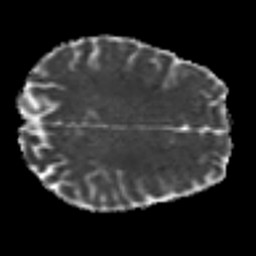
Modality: MD
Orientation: axial
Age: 20
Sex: male
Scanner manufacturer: siemens
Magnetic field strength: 3 T
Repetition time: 7 s
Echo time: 0.0926 s